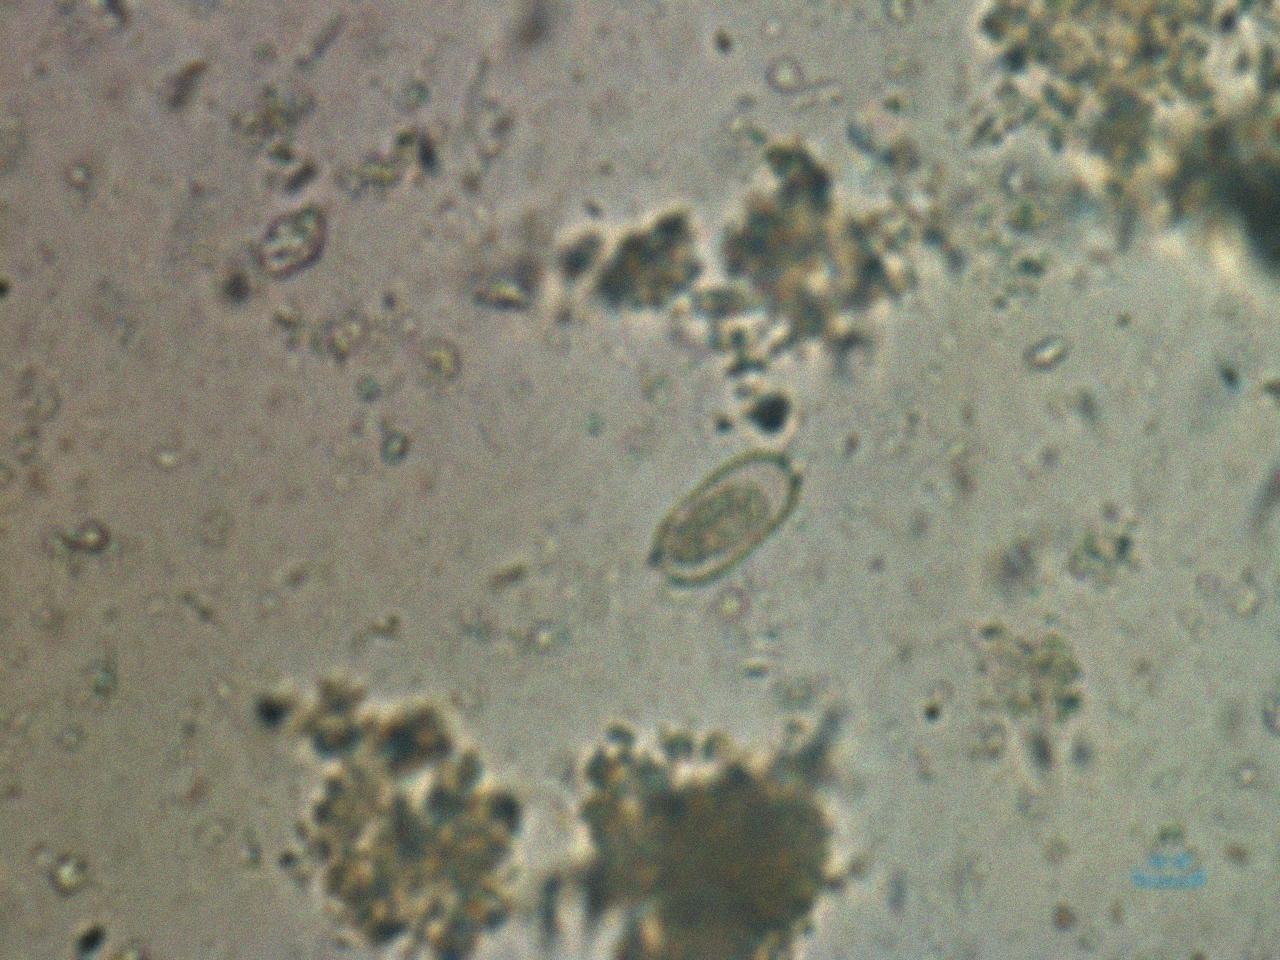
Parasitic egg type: Capillaria philippinensis